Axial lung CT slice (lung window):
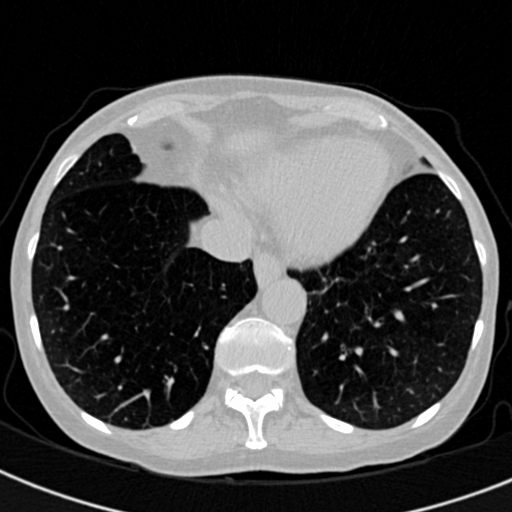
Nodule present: no